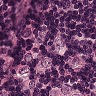
Metastatic tissue present: yes